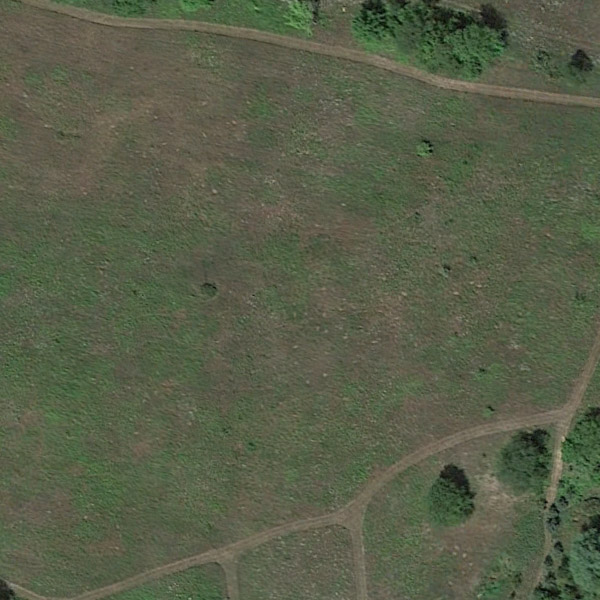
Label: Meadow